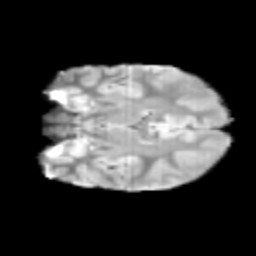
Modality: T2w
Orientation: coronal
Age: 10
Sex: female
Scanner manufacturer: siemens
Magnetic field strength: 3 T
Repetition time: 3.8 s
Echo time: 0.07 s